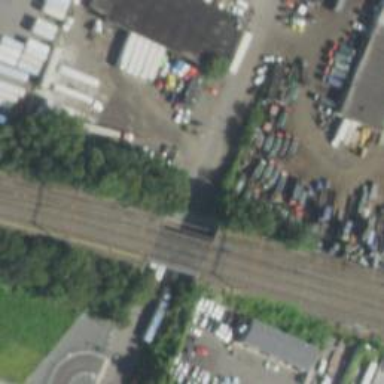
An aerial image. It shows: Railway track with contact lines for electrification.